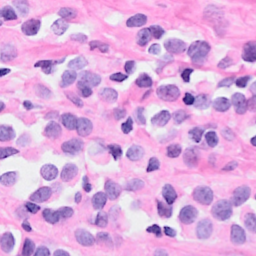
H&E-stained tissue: Breast